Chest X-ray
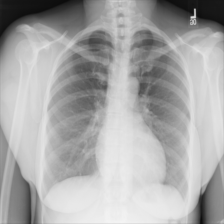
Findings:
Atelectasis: negative
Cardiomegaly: negative
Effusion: negative
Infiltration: negative
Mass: negative
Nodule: negative
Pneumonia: negative
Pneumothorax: negative
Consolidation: negative
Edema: negative
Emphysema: negative
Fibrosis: negative
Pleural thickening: negative
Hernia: negative